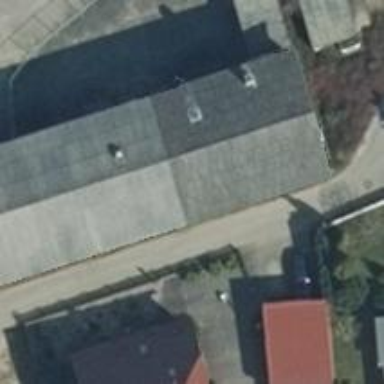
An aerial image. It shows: Simple house.